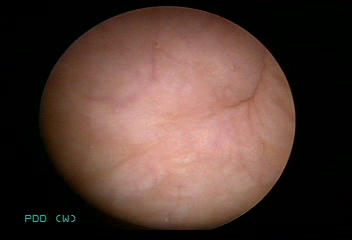
Modality: WLC
Class: Normal mucosa
Bladder cancer association: No